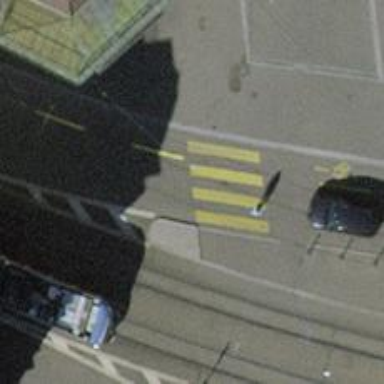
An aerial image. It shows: Uncontrolled zebra crossing with island. The crossing is marked with zebra stripes.